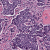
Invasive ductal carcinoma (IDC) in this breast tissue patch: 1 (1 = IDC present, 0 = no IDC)